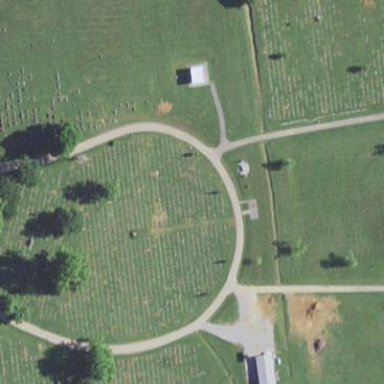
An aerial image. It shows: Cemetery.